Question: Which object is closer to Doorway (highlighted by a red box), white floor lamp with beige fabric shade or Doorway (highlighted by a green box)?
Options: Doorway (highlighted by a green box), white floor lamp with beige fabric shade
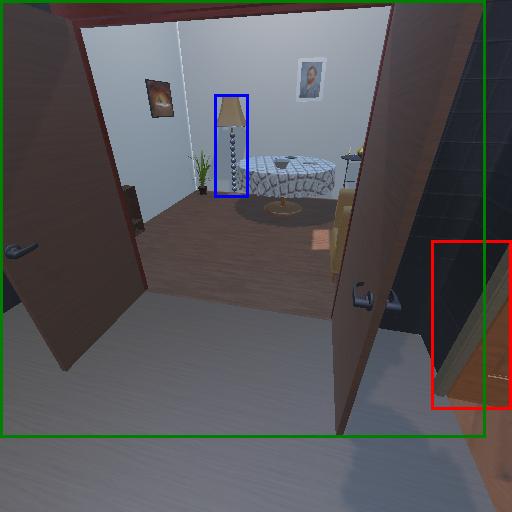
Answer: Doorway (highlighted by a green box)